Question: My HTML:
'''
<div id="why">
<div class="gallery clearfix">
<img src="images/why-bg.png" class="background-why">
<div class="gallery-inner">
...
</div>
<div class="gallery-inner">
...
</div>
<div class="gallery-inner">
...
</div>
</div>
</div>
'''
MY CSS:
'''
#why{
height: 100%;
}
#why .gallery{
height: 100%;
width: 100%;
position: relative;
}
#why .background-why{
position: absolute;
top: 0;
left: 0;
float: left;
}
'''
I want the '.background-why' to come over the '.gallery'. But it stay under the '.gallery' with my code. I think this image will help you to understand what I am expecting

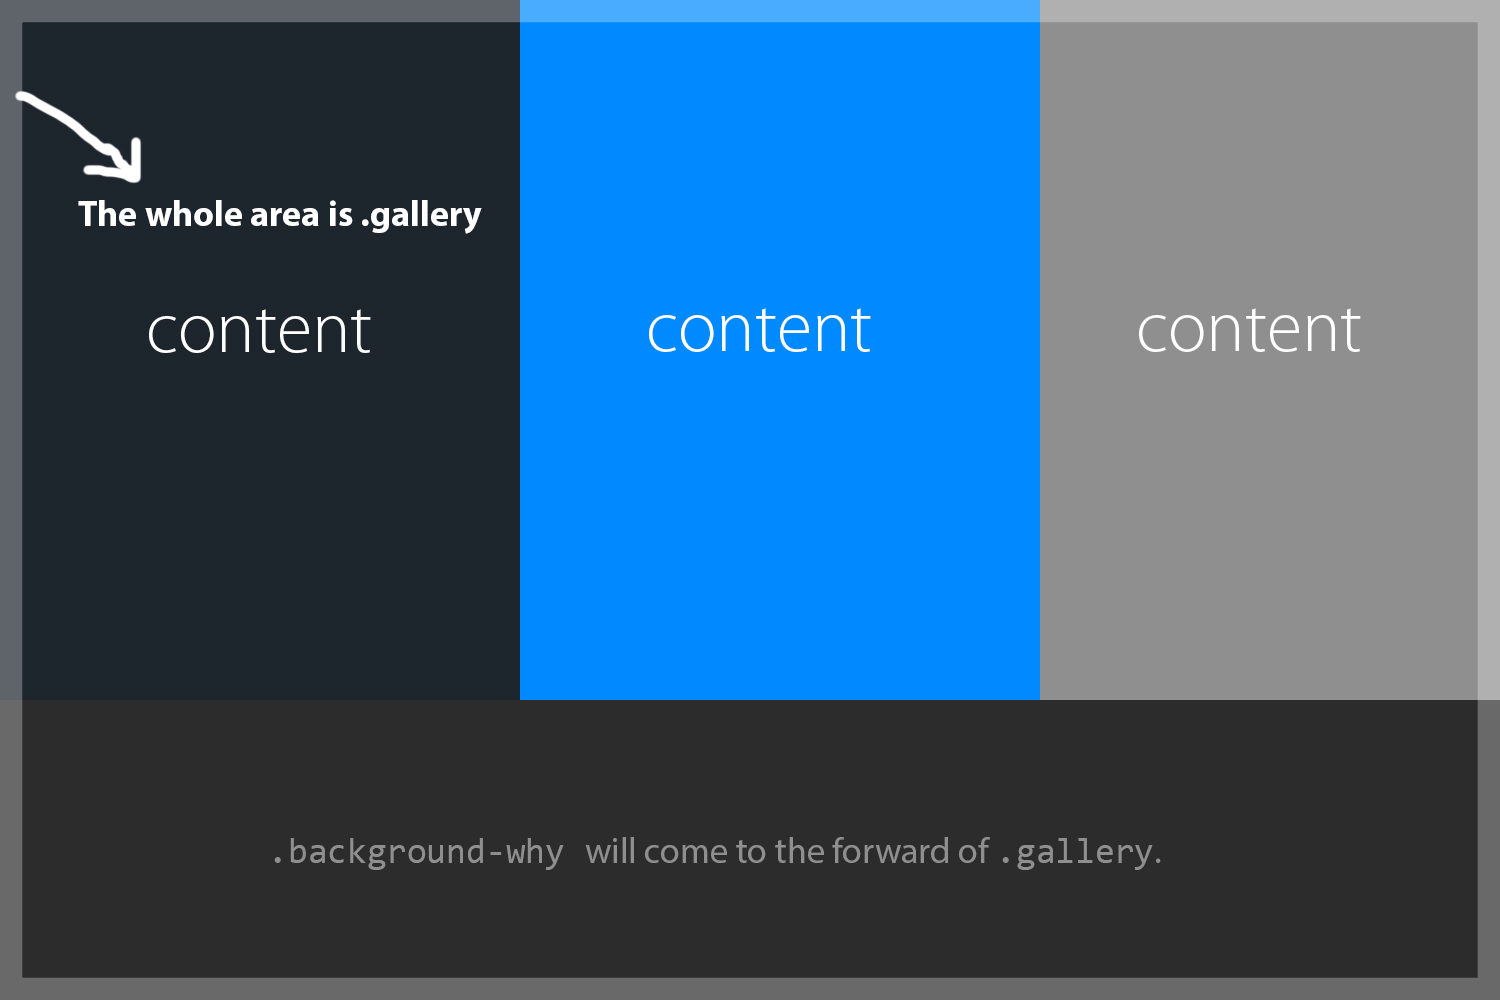
Answer: Use the z-index property for your .background-why class.
Your css should look like this:
'''
#why{
height: 100%;
}
#why .gallery{
height: 100%;
width: 100%;
position: relative;
}
#why .background-why{
position: absolute;
top: 0;
left: 0;
float: left;
z-index: 1;
}
'''